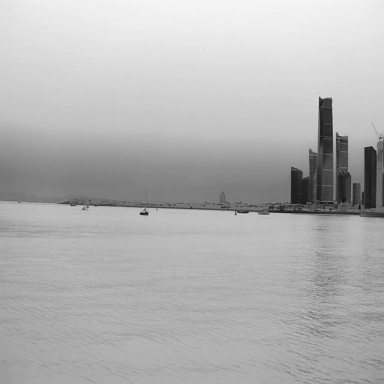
There are three container_ships in the infrared image.